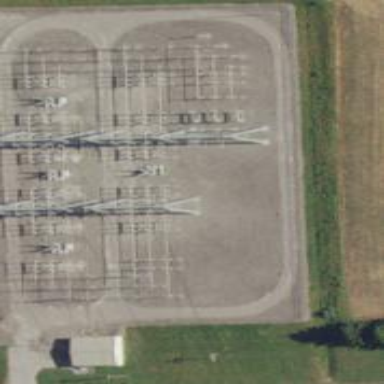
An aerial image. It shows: Switch used for power control.